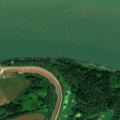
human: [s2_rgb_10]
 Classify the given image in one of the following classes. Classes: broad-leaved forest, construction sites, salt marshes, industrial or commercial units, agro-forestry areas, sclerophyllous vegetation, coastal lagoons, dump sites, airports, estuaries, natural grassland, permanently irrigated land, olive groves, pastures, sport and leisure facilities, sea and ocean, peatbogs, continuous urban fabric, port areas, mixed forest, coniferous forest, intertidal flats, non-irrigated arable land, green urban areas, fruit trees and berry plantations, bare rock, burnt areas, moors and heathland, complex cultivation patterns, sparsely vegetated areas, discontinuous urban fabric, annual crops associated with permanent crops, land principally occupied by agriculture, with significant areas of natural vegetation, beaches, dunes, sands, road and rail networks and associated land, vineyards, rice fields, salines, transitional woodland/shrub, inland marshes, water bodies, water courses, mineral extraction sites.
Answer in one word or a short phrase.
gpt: non-irrigated arable land, broad-leaved forest, transitional woodland/shrub, inland marshes, water courses